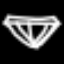
Label: diamond